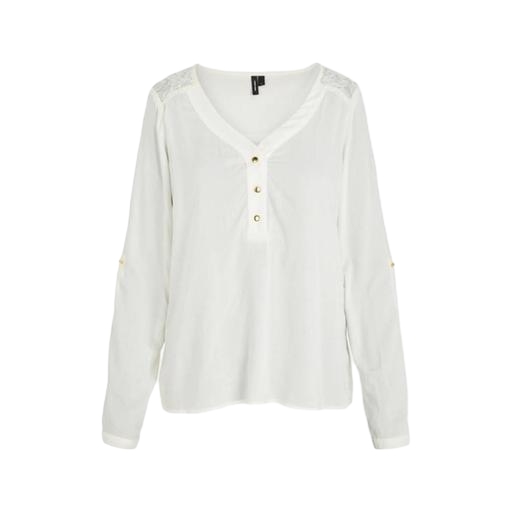
white women's button-embellished blouse, long-sleeve blouse, v-neck long-sleeve blouse, white background